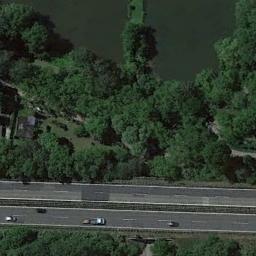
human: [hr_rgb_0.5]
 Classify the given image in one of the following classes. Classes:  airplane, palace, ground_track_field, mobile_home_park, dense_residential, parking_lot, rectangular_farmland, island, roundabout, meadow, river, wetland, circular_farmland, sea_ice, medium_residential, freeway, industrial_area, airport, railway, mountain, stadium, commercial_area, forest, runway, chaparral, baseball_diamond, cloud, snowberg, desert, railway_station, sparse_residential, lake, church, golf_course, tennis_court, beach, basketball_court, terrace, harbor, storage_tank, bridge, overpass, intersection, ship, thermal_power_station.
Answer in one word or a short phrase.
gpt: freeway